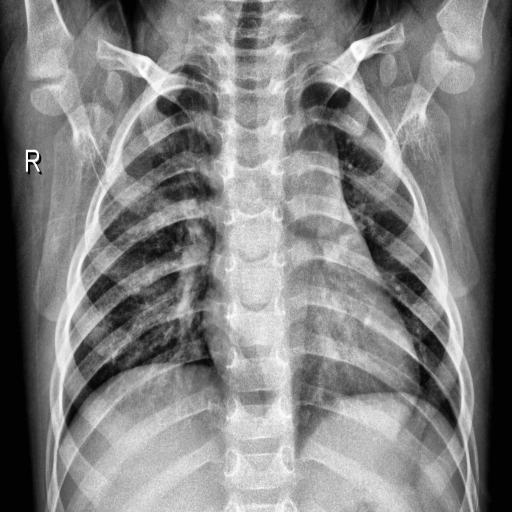
Finding: NORMAL